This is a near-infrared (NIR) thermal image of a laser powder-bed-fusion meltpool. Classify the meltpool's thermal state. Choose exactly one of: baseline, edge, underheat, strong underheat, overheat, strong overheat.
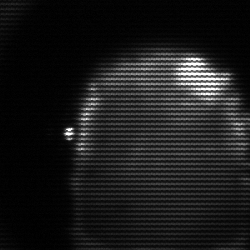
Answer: baseline